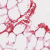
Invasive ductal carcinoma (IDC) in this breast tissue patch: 0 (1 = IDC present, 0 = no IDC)